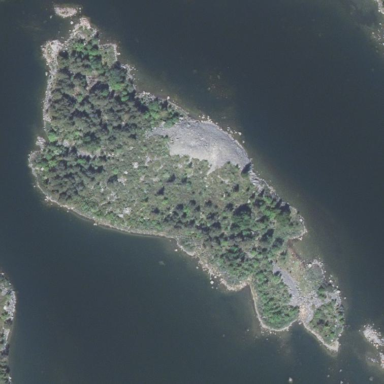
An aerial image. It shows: Islet along the coastline.